Aerial crown-view tile of a tropical tree (Barro Colorado Island, Panama), acquired 20250915:
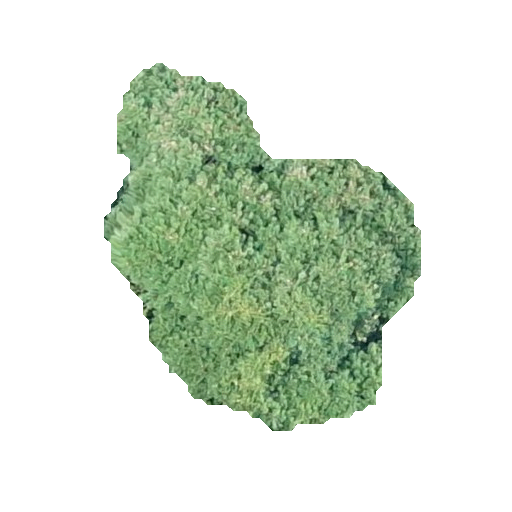
Species: Jacaranda copaia
GBIF accepted scientific name: Jacaranda copaia
Crown area: 108.752 m²